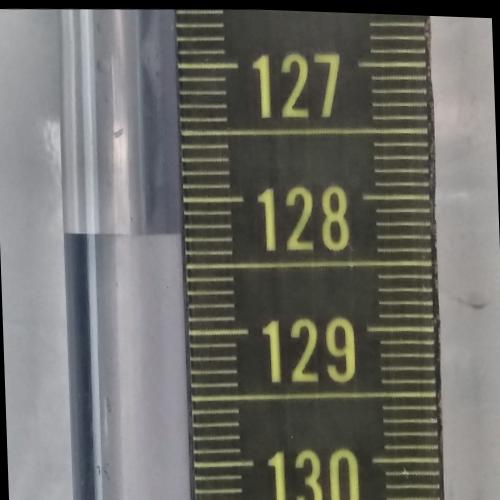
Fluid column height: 128.3 cm